Question: I have a mandatory 'EditText' that has a placeholder with mandatory symbol '*' that has to be red. Help with this guys.

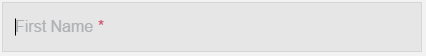
Answer: Try like this, try this <URL> for more detail.
'''
TextView text = (TextView)findViewById(R.id.text);
String simple = "First Name ";
String colored = "*";
SpannableStringBuilder builder = new SpannableStringBuilder();
builder.append(simple);
int start = builder.length();
builder.append(colored);
int end = builder.length();
builder.setSpan(new ForegroundColorSpan(Color.RED), start, end,
Spannable.SPAN_EXCLUSIVE_EXCLUSIVE);
text.setHint(builder);
'''